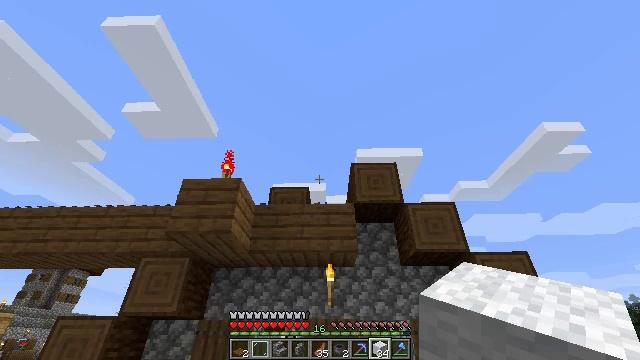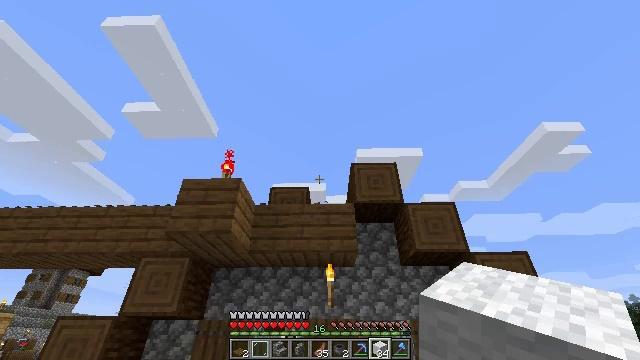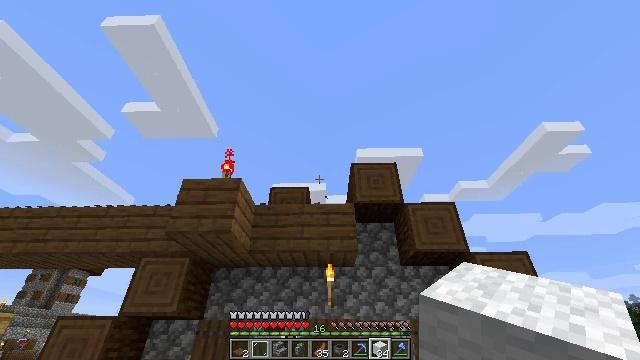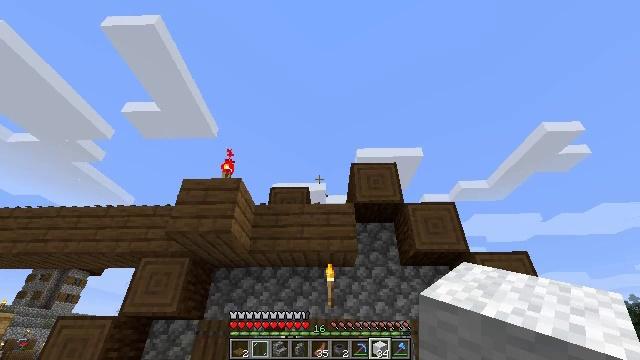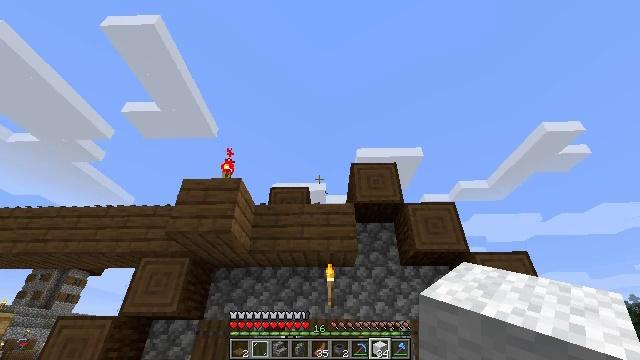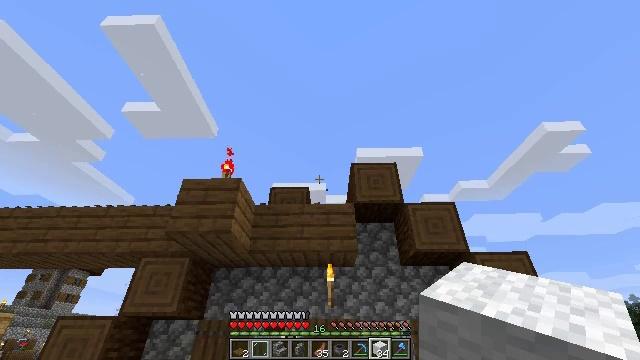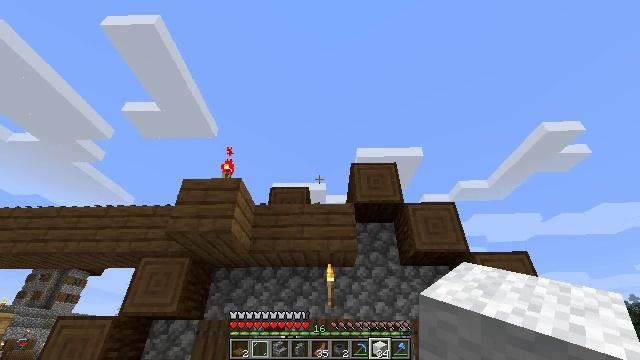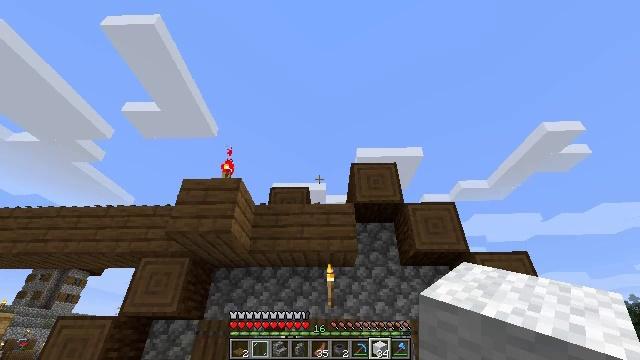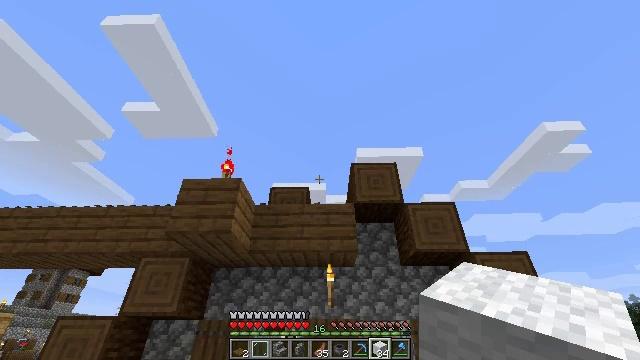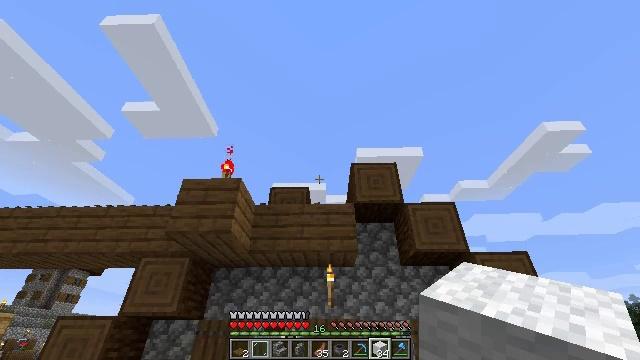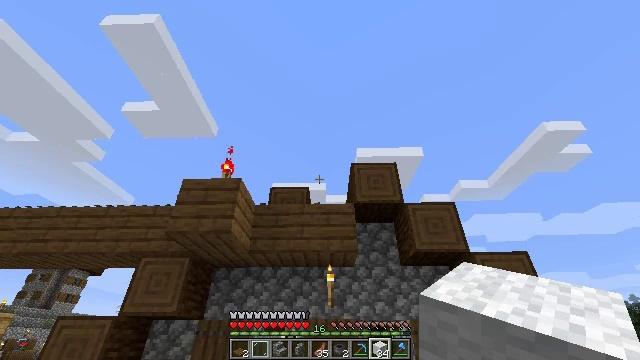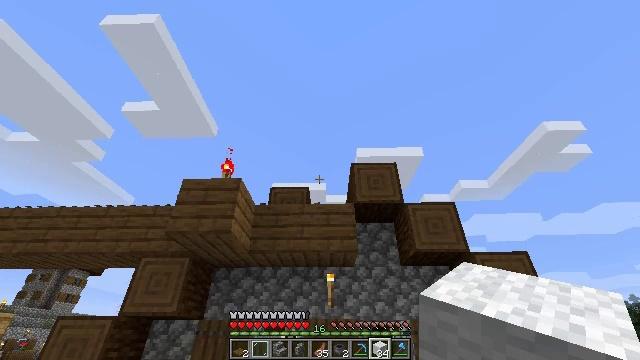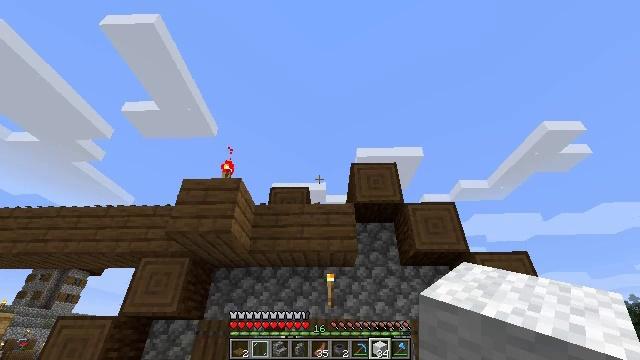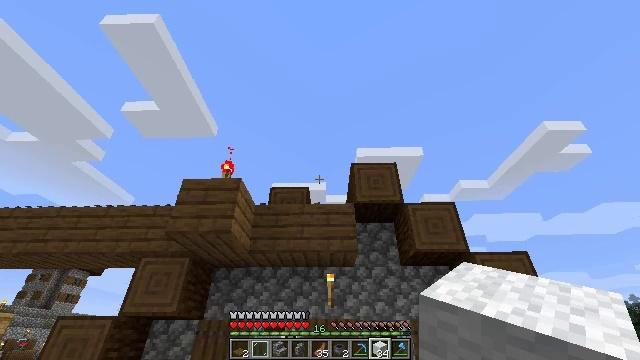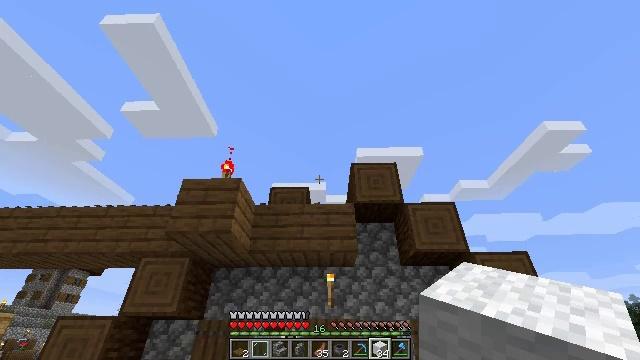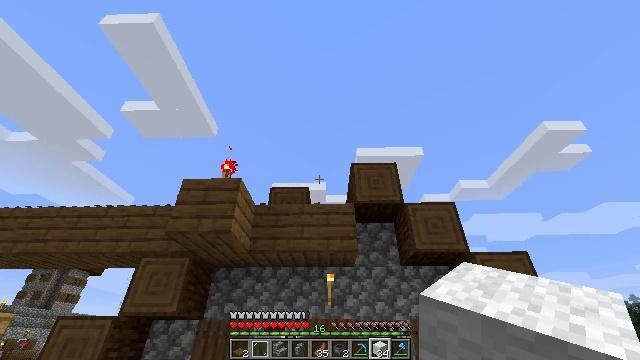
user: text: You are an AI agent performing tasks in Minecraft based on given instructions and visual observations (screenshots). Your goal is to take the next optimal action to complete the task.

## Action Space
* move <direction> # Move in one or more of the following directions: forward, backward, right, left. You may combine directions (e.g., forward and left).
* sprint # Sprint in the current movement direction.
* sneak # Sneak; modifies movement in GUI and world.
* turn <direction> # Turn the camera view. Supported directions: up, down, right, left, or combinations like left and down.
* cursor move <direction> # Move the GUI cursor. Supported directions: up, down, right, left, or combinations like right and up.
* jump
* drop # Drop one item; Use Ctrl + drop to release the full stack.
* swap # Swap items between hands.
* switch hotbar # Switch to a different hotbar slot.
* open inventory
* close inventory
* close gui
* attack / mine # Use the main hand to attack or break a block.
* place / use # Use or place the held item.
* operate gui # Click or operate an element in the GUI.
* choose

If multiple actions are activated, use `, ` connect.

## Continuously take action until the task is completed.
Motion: motion action
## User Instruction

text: Mine the blue bed to pick it up.
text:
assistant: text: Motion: no_op
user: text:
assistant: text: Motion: no_op
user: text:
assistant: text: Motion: no_op
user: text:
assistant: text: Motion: no_op
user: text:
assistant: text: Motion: no_op
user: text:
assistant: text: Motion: no_op
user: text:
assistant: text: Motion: no_op
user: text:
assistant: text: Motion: no_op
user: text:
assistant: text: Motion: no_op
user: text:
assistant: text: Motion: no_op
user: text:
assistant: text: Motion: no_op
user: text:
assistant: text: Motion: no_op
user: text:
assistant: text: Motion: no_op
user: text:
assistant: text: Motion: no_op
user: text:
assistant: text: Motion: no_op
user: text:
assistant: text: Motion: no_op
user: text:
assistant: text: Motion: no_op
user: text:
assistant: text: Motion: no_op
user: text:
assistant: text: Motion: no_op
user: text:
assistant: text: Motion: no_op
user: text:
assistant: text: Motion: no_op
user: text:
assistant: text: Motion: no_op
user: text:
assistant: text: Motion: no_op
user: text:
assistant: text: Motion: no_op
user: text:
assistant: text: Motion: no_op
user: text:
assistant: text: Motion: no_op
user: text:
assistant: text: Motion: no_op
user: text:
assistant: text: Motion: no_op
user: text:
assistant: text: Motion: no_op
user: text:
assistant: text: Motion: no_op